Aerial crown-view tile of a tropical tree (Barro Colorado Island, Panama), acquired 20241014:
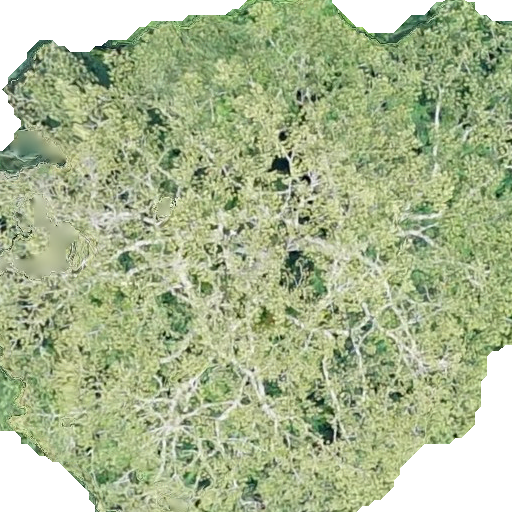
Species: Sterculia apetala
GBIF accepted scientific name: Sterculia apetala
Crown area: 410.278 m²